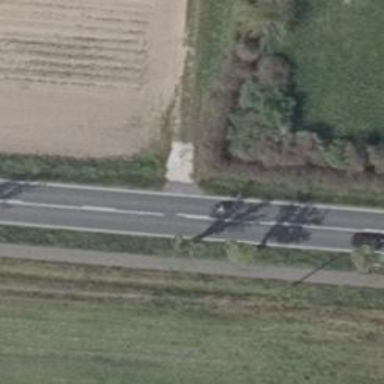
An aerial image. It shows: Primary road with asphalt surface.